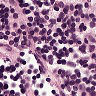
Metastatic tissue present: no